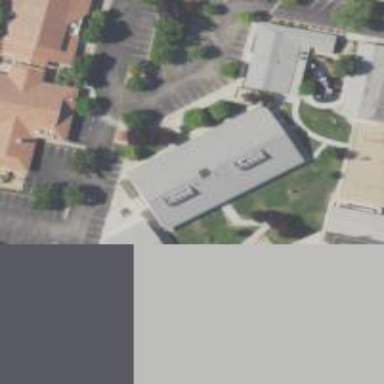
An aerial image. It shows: School building.